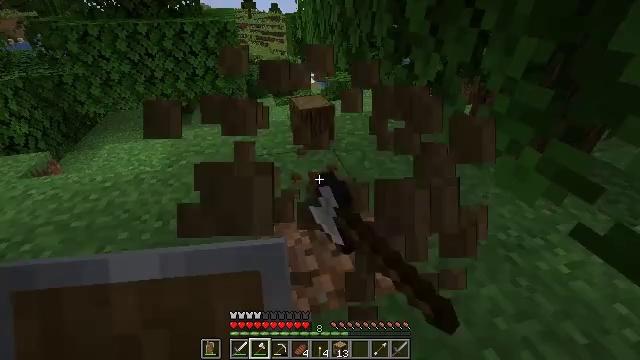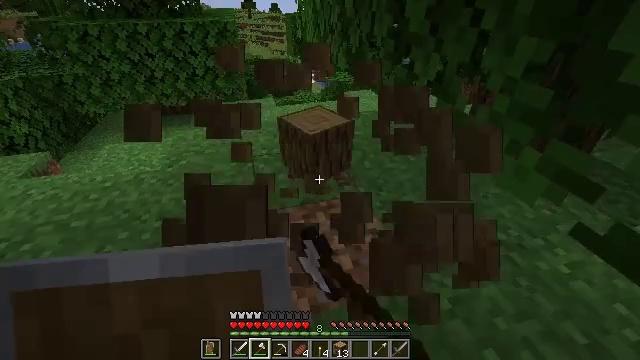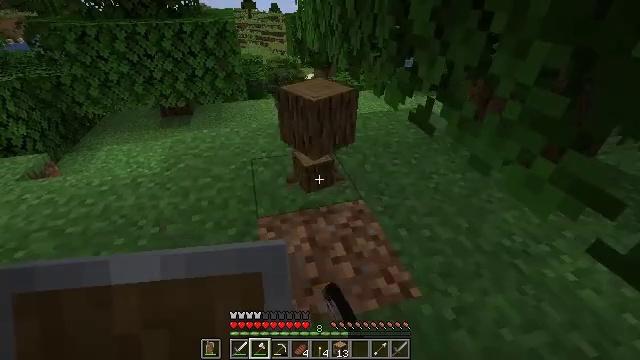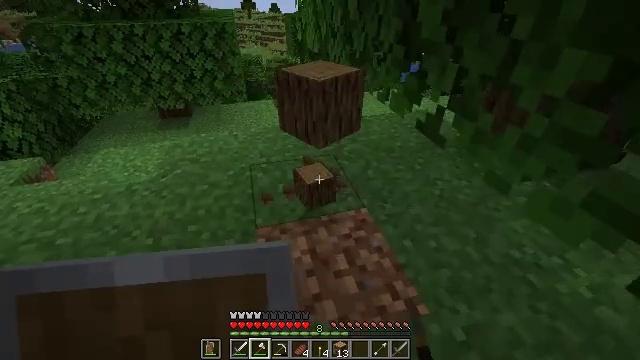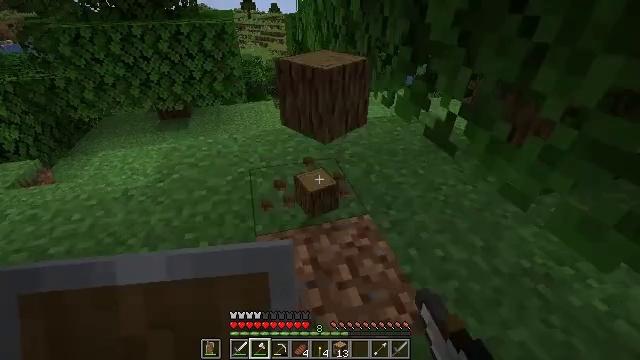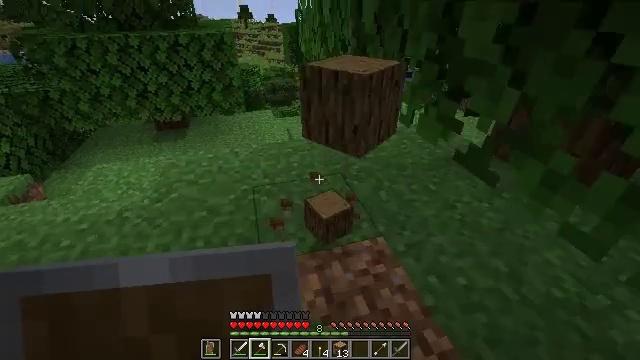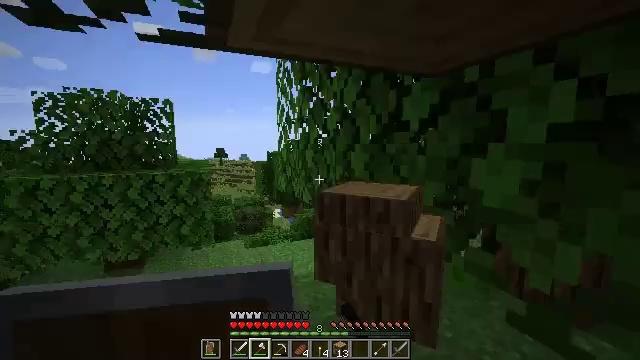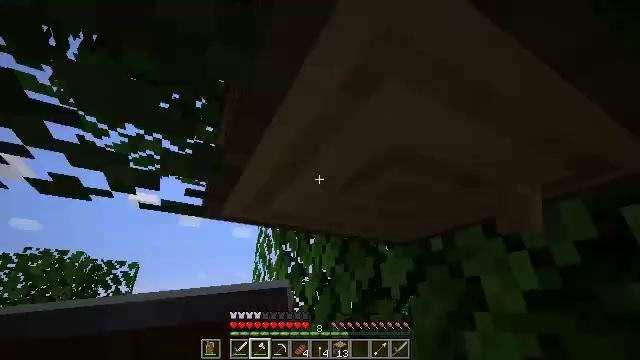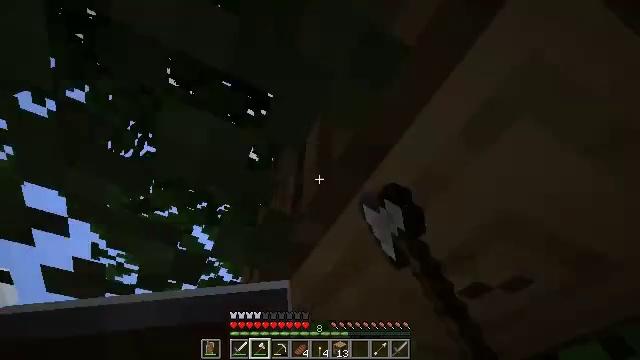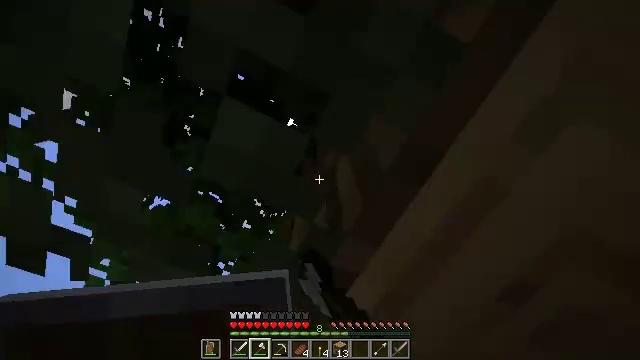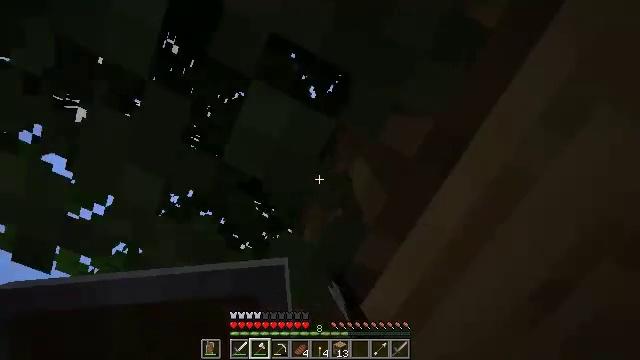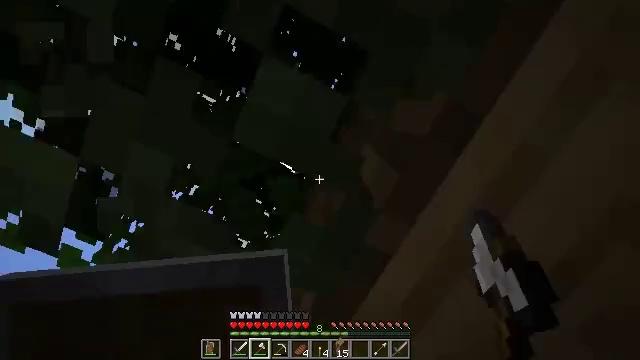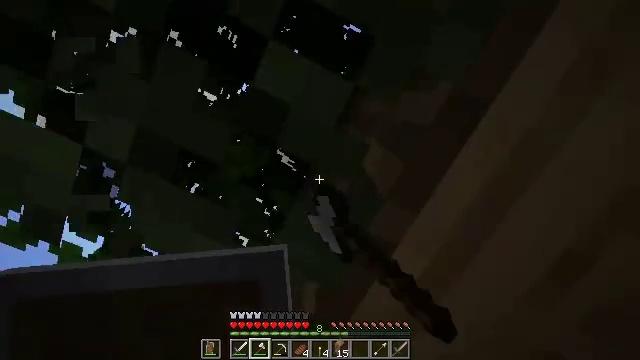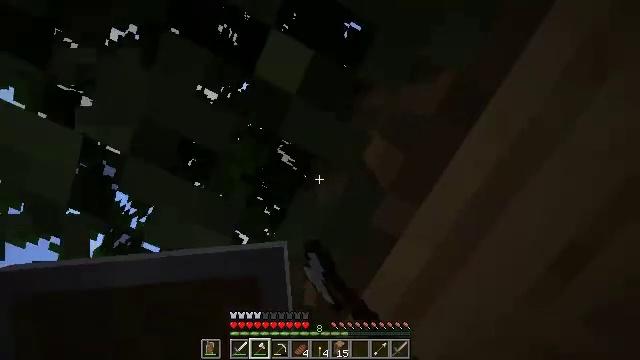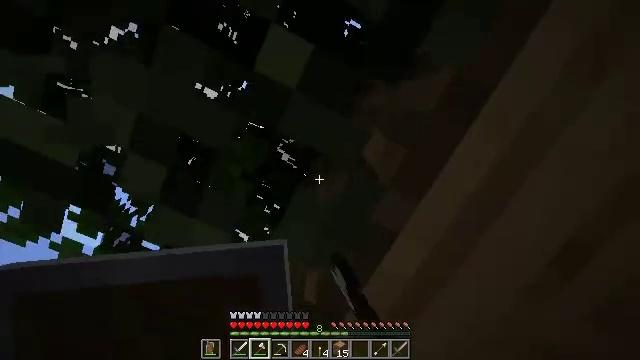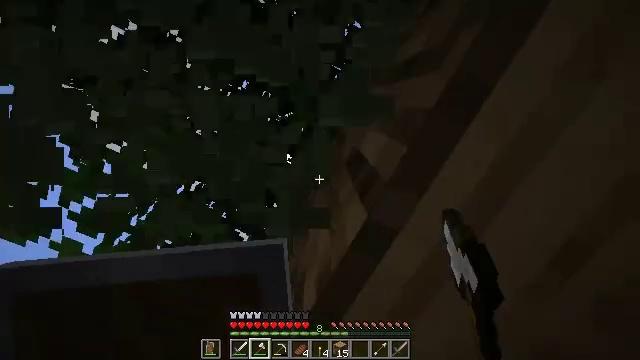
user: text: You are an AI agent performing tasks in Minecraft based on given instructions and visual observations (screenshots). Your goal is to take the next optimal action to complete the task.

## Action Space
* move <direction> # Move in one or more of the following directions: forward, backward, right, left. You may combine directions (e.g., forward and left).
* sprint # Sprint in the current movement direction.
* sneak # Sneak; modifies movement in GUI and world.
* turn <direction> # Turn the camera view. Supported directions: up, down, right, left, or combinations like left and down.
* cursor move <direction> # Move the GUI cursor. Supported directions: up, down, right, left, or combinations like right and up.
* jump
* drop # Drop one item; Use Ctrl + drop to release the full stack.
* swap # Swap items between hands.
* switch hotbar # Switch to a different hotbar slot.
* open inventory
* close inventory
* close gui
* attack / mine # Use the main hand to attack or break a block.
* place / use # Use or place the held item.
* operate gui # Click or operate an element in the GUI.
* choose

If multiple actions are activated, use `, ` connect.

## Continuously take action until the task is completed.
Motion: motion action
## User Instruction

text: Clear birch leaves to get saplings.
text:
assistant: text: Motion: attack / mine
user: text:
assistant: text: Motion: move forward, attack / mine
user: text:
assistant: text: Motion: move forward, attack / mine
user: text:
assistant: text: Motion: move forward and move left, attack / mine
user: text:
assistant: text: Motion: move forward and move left, turn up, attack / mine
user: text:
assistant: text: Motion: move forward and move left, turn right and up, attack / mine
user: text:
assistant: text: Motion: move forward and move left, turn right and up, attack / mine
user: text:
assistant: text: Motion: turn left and up, attack / mine
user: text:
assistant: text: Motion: turn up, attack / mine
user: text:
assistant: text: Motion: turn up, attack / mine
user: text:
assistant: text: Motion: attack / mine
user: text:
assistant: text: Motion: attack / mine
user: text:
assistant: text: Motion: attack / mine
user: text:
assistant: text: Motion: attack / mine
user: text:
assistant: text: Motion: attack / mine
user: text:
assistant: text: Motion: turn right and up, attack / mine
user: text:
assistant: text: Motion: turn right and up, attack / mine
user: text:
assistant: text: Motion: turn right, attack / mine
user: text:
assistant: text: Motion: turn right and down, attack / mine
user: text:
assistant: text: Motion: attack / mine